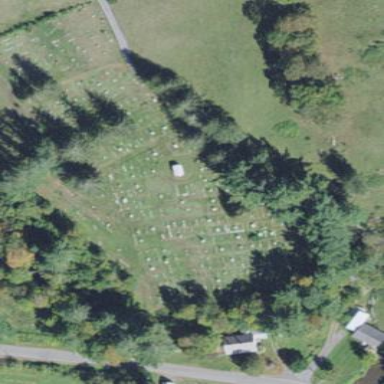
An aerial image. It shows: Cemetery.